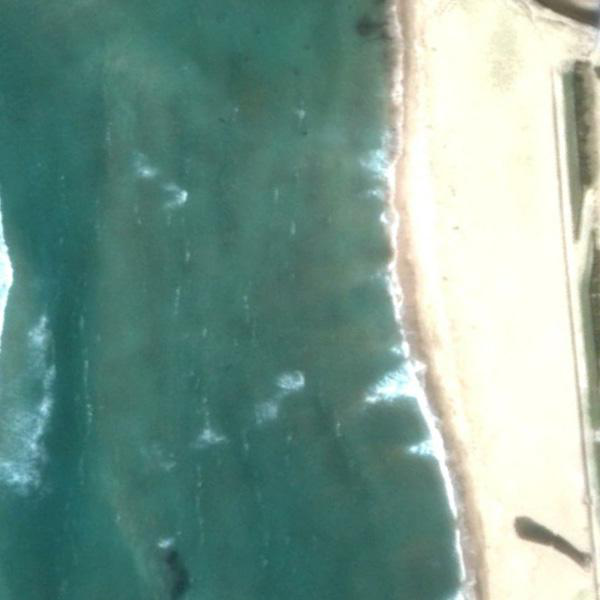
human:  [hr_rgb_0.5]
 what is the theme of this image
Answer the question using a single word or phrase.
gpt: beach